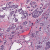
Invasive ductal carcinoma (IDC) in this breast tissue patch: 1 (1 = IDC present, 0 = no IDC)